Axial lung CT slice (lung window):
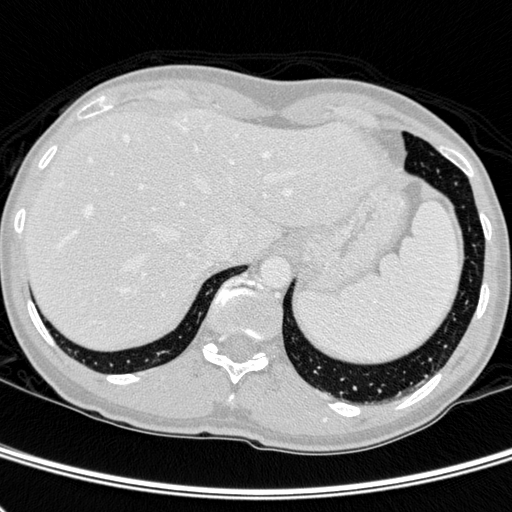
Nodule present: no